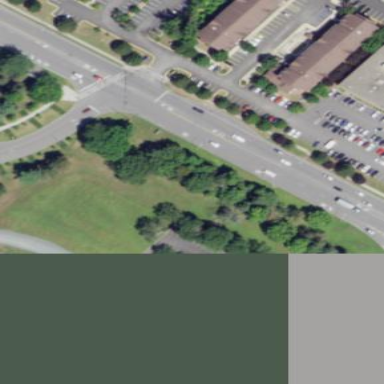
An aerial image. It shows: Road serving as parking aisle.